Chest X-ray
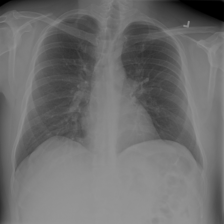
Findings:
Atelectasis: negative
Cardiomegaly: negative
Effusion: negative
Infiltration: negative
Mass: negative
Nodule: negative
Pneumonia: negative
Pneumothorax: negative
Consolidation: negative
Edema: negative
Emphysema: negative
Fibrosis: negative
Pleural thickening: negative
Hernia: negative